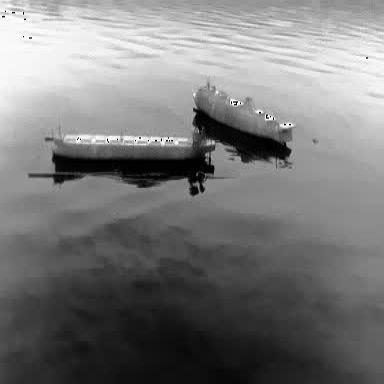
There are two objects shown in the infrared image, including a liner, and a container_ship.